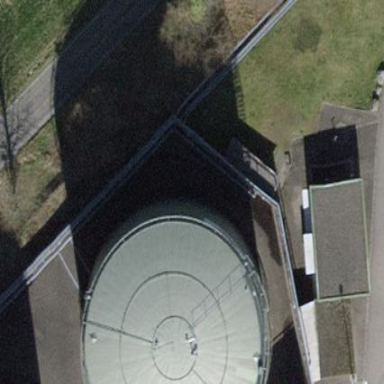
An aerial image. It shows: Storage tank created as man-made structure.